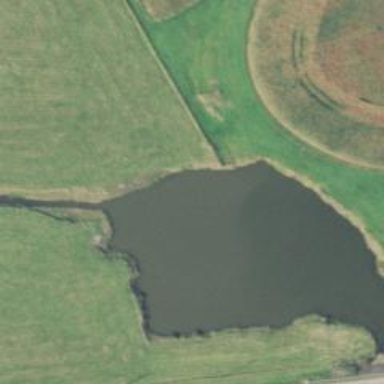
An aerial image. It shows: Peaceful pond surrounded by nature.